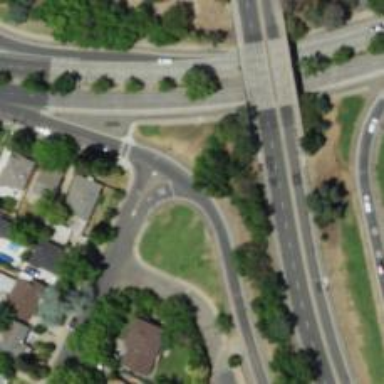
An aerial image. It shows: Secondary link road.